Question: I write web page in MVC, which use Entity Framework as ORM mapper. I put my connection string to web.config file. Here is it:
'''
<add name="JP_CMS" connectionString="Data Source=.;Initial Catalog=JP_CMS;
User Id=CmsWebUser;Password=abcd1234abcd1234;"
providerName="System.Data.SqlClient"/>
'''
I try to get data by this C# code
'''
public DataBaseContext()
: base("JP_CMS")
{
Database.SetInitializer(new DropCreateDatabaseIfModelChanges<DataBaseContext>());
}
//------------------------------
var db = new DataBaseContext();
var result = db.Articles.ToList(); //<- here is thrown exception
//------------------------------
'''
My local SQL server is running, this table is exists, but I get excepion like in this:

I think it is the most important expection: "A network-related or instance-specific error occurred while establishing a connection to SQL Server. The server was not found or was not accessible. Verify that the instance name is correct and that SQL Server is configured to allow remote connections. (provider: Named Pipes Provider, error: 40 - Could not open a connection to SQL Server)"
Could you help my by give some idea what I make wrong?
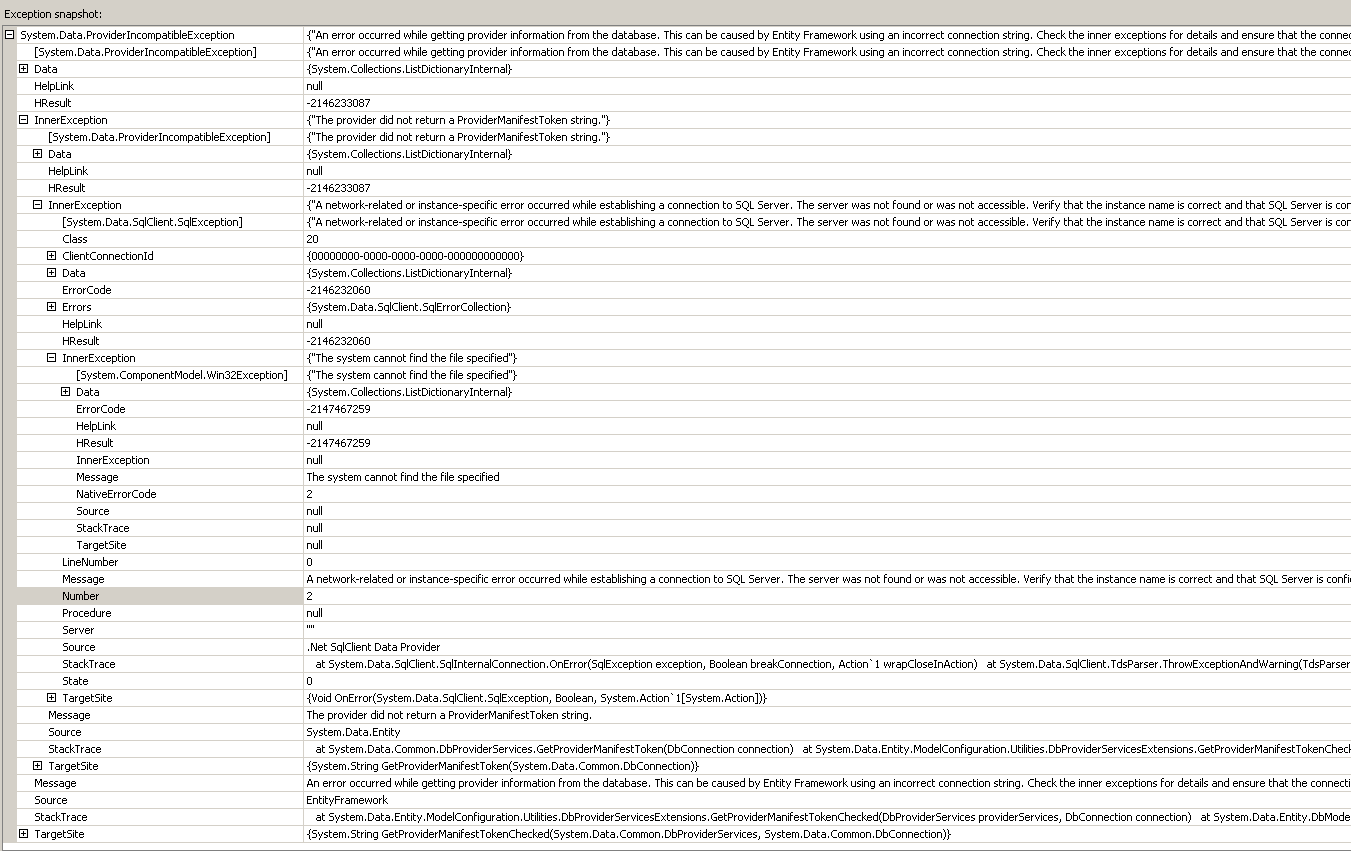
Answer: hi Error indicates EF tried to connect to the server but failed.
Could you Checkk,
1) SQL Server should be up and running.
Go to All Programs >> Microsoft SQL Server 2008 >> Configuration Tools >> SQL Server Configuration Manager >> SQL Server Services, and check if SQL Server service status is "Running".
In addition, ensure that your remote server is in the same network. Run "sqlcmd -L" in your command prompt to ascertain if your server is included in your network list.
2) Enable TCP/IP in SQL Server Configuration
For more info you can go <URL>